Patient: sex M, age 30
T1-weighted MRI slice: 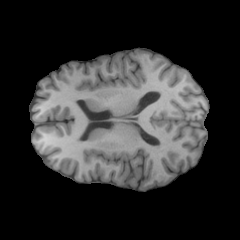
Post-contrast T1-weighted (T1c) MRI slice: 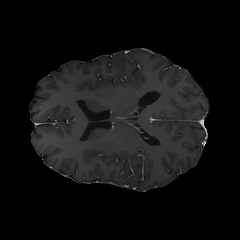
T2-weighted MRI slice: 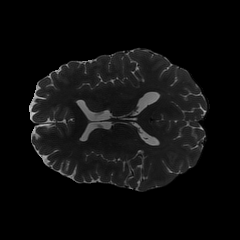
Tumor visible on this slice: no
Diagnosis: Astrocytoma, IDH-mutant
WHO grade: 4